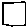
Label: square